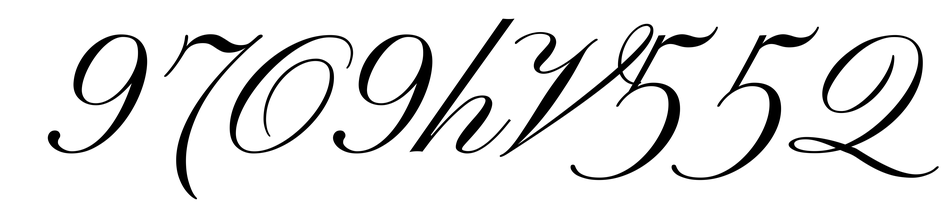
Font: PinyonScript-Regular